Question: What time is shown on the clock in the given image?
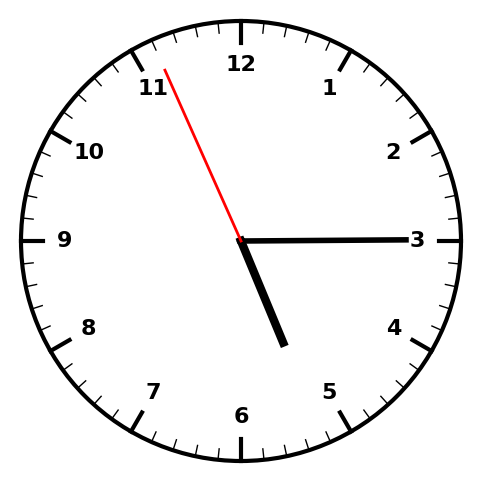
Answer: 05:14:56